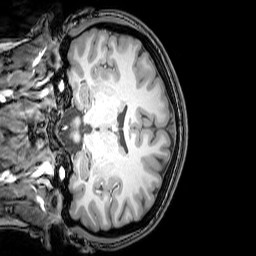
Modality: T1w
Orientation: coronal
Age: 25
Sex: female
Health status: healthy
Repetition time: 0.081 s
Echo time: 0.037 s